Question: I'm writing a Javafx Application where I had to include a fxml file to copy from the source to the build directory. This is my task.
'''
task copyRequiredFiles(type: Copy) {
from '/src/com/indywiz/game/ui/view/Game2048.fxml'
into 'build/classes/main/com/indywiz/game/ui'
}
task (runui, dependsOn: ['classes', 'copyRequiredFiles'], type: JavaExec) {
main = 'com.indywiz.game.ui.Main'
classpath = sourceSets.main.runtimeClasspath
}
'''
If I run runui task, I get 'Skipping task ':copy Required Files' as it has no source files.'
What is going wrong? Please let me know if you need any more information.
Below is my folder structure:

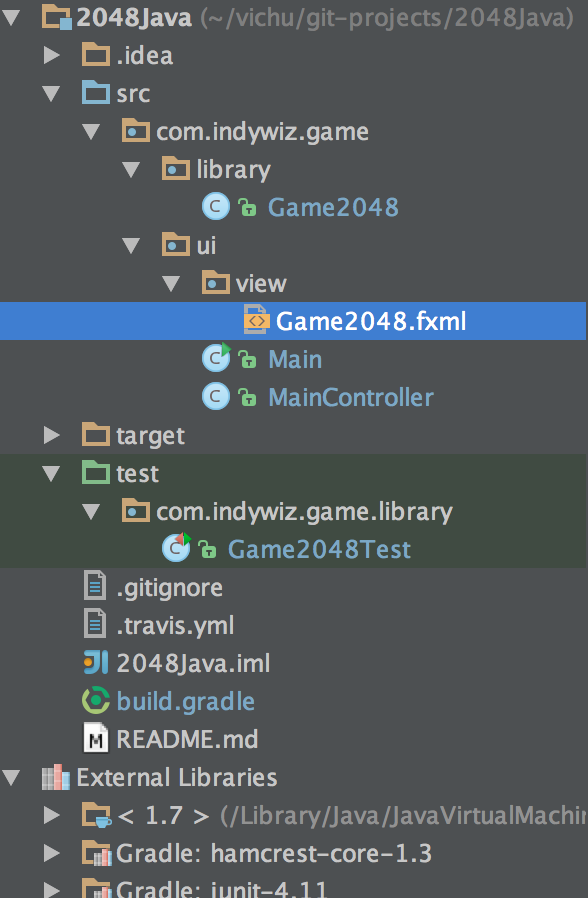
Answer: You gave an absolute part for 'from', but it needs to be a relative path (i.e. no leading '/').